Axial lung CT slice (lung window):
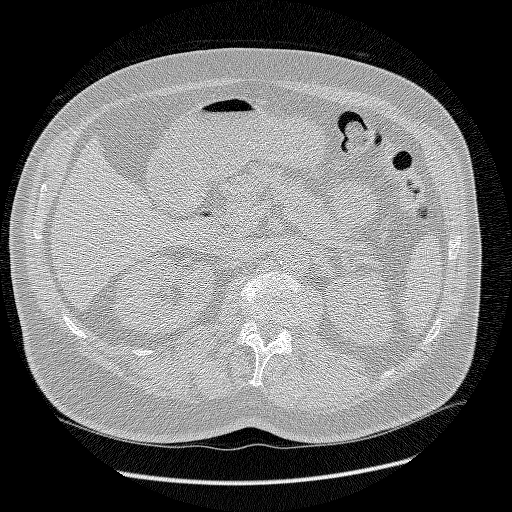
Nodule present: no